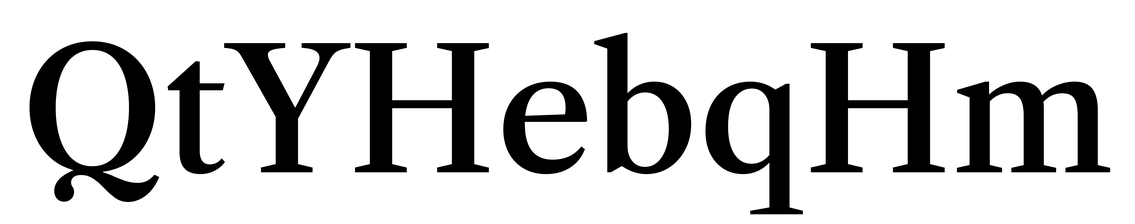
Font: LibreCaslonText_Medium